Question: - - - - -
Everything works fine, except that the imageViewB in the combined bitmap is not positioned appropriately (see the attached picture)

Code (MainActivity.java):
'''
public class MainActivity extends ActionBarActivity {
Bitmap bmMask = null;
Bitmap bmOriginal = null;
Bitmap bmCombined = null;
ImageView normalImgView;
ImageView maskImgView;
ImageView combinedImgView;
static final int REQUEST_TAKE_PHOTO = 55;
static final int REQUEST_LOAD_IMAGE = 60;
String currentImagePath;
static final String TAG = "mover";
@Override
protected void onCreate(Bundle savedInstanceState) {
super.onCreate(savedInstanceState);
setContentView(R.layout.activity_main);
combinedImgView = (ImageView) findViewById(R.id.combinedImgView);
normalImgView = (ImageView) findViewById(R.id.normalImgView);
maskImgView = (ImageView) findViewById(R.id.maskImgView);
bmMask = ((BitmapDrawable) maskImgView.getDrawable()).getBitmap();
Button addBtn = (Button) findViewById(R.id.addBtn);
addBtn.setOnClickListener(new View.OnClickListener() {
@Override
public void onClick(View v) {
bmCombined = ProcessingBitmap();
if(bmCombined!=null){
combinedImgView.setImageBitmap(bmCombined);
}
else {
Log.d(MainActivity.TAG, "combined bm is null");
}
}
});
Button button = (Button) findViewById(R.id.button);
button.setOnClickListener(new View.OnClickListener() {
@Override
public void onClick(View v) {
Log.d(MainActivity.TAG, "clicked");
getImageFromCameraIntent();
}
});
MultiTouchListener mTouchListener = new MultiTouchListener();
mTouchListener.isRotateEnabled = false;
// mTouchListener.isTranslateEnabled = false;
mTouchListener.isScaleEnabled = false;
maskImgView.setOnTouchListener(mTouchListener);
}
// take image from camera
private void getImageFromGalleryIntent() {
Intent i = new Intent(Intent.ACTION_PICK, android.provider.MediaStore.Images.Media.EXTERNAL_CONTENT_URI);
startActivityForResult(i, REQUEST_LOAD_IMAGE);
}
// take image from camera
private void getImageFromCameraIntent() {
Intent takePictureIntent = new Intent(MediaStore.ACTION_IMAGE_CAPTURE);
// Ensure that there's a camera activity to handle the intent
if (takePictureIntent.resolveActivity(this.getPackageManager()) != null) {
// Create the File where the photo should go
File photoFile = null;
try {
photoFile = createImageFile();
} catch (IOException ex) {
// Error occurred while creating the File
}
// Continue only if the File was successfully created
if (photoFile != null) {
takePictureIntent.putExtra(MediaStore.EXTRA_OUTPUT,
Uri.fromFile(photoFile));
startActivityForResult(takePictureIntent, REQUEST_TAKE_PHOTO);
}
}
}
// create a image file for storing full size image taken from camera
private File createImageFile() throws IOException {
// Create an image file name
String timeStamp = new SimpleDateFormat("yyyyMMdd_HHmmss").format(new Date());
String imageFileName = timeStamp + "_";
File storageDir = Environment.getExternalStoragePublicDirectory(
Environment.DIRECTORY_PICTURES);
File image = File.createTempFile(
imageFileName, /* prefix */
".jpg", /* suffix */
storageDir /* directory */
);
// Save a file: path for use with ACTION_VIEW intents
currentImagePath = image.getAbsolutePath();
Log.d(MainActivity.TAG, "photo path: " + currentImagePath);
return image;
}
@Override
public void onActivityResult(int requestCode, int resultCode, Intent data) {
super.onActivityResult(requestCode, resultCode, data);
if (requestCode == REQUEST_TAKE_PHOTO && resultCode == Activity.RESULT_OK) {
// photo returned from camera
// update UI
updatePhotoView(currentImagePath);
} else if (requestCode == REQUEST_LOAD_IMAGE && resultCode == Activity.RESULT_OK) {
// photo returned from gallery
// update UI
Uri selectedImage = data.getData();
String[] filePathColumn = {MediaStore.Images.Media.DATA};
Cursor cursor = this.getContentResolver().query(selectedImage, filePathColumn, null, null, null);
cursor.moveToFirst();
int columnIndex = cursor.getColumnIndex(filePathColumn[0]);
String picturePath = cursor.getString(columnIndex);
cursor.close();
updatePhotoView(picturePath);
} else {
Toast.makeText(this, "Cancelled", Toast.LENGTH_LONG).show();
}
}
// scale down the image, then display it to image view
private void updatePhotoView(String photoPath) {
// Get the dimensions of the bitmap
BitmapFactory.Options bmOptions = new BitmapFactory.Options();
bmOptions.inJustDecodeBounds = true;
BitmapFactory.decodeFile(photoPath, bmOptions);
// Decode the image file into a Bitmap sized to fill the View
bmOptions.inJustDecodeBounds = false;
bmOptions.inPurgeable = true;
Bitmap bitmap = BitmapFactory.decodeFile(photoPath, bmOptions);
bmOriginal = bitmap;
normalImgView.setImageBitmap(bmOriginal);
}
private Bitmap ProcessingBitmap(){
Bitmap newBitmap = null;
int w;
w = bmOriginal.getWidth();
int h;
h = bmOriginal.getHeight();
Bitmap.Config config = bmOriginal.getConfig();
if(config == null){
config = Bitmap.Config.ARGB_8888;
}
newBitmap = Bitmap.createBitmap(w, h, config);
Canvas newCanvas = new Canvas(newBitmap);
newCanvas.drawBitmap(bmOriginal, 0, 0, null);
Paint paint = new Paint();
float left = maskImgView.getLeft();
float top = maskImgView.getTop();
Log.d(MainActivity.TAG, "left is " + left);
Log.d(MainActivity.TAG, "top is " + top);
newCanvas.drawBitmap(bmMask, left, top, paint);
return newBitmap;
}
}
'''
Code (xml)
'''
<RelativeLayout
android:id="@+id/imgSection"
android:layout_width="match_parent"
android:layout_height="0dp"
android:layout_weight="5"
android:background="@android:color/background_dark">
<TextView
android:id="@+id/before_combie_text"
android:layout_width="wrap_content"
android:layout_height="wrap_content"
android:text="before combine image"
android:textColor="@android:color/white"/>
<ImageView
android:id="@+id/normalImgView"
android:layout_width="wrap_content"
android:layout_height="wrap_content" />
<ImageView
android:id="@+id/maskImgView"
android:layout_centerInParent="true"
android:src="@drawable/daffodils"
android:layout_width="100dp"
android:layout_height="60dp" />
</RelativeLayout>
<RelativeLayout
android:layout_width="match_parent"
android:layout_height="0dp"
android:layout_weight="5"
android:background="@android:color/holo_blue_dark">
<TextView
android:id="@+id/after_combie_text"
android:layout_width="wrap_content"
android:layout_height="wrap_content"
android:text="after combine image"
android:textColor="@android:color/white"/>
<ImageView
android:id="@+id/combinedImgView"
android:layout_width="wrap_content"
android:layout_height="wrap_content" />
</RelativeLayout>
<Button
android:id="@+id/button"
android:layout_width="wrap_content"
android:layout_height="0dp"
android:layout_weight="1"
android:text="Take Photo"
android:layout_gravity="center_horizontal"/>
<Button
android:id="@+id/addBtn"
android:layout_width="wrap_content"
android:layout_height="wrap_content"
android:text="Get Combined Photo"
android:layout_gravity="center_horizontal"/>
'''
I guess the positioning issue occurs in the few lines of code listed below. I just have no idea how to get it right, yet.
'''
float left = maskImgView.getLeft();
float top = maskImgView.getTop();
newCanvas.drawBitmap(bmMask, left, top, paint);
'''
Any help is appreciated!
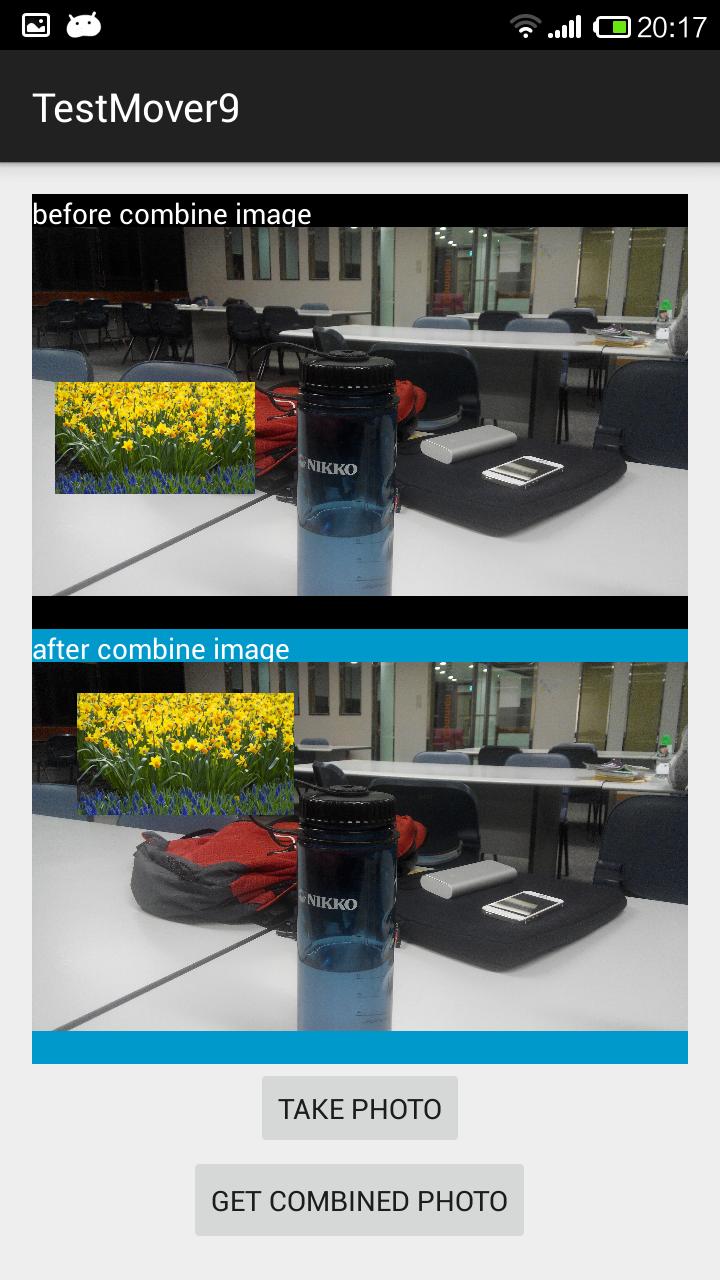
Answer: In this case both of image view in same layout for ex.
'''
<RelativeLayout
android:id="@+id/imgSection"
android:layout_width="match_parent"
android:layout_height="0dp"
android:layout_weight="5"
android:background="@android:color/background_dark">
<TextView
android:id="@+id/before_combie_text"
android:layout_width="wrap_content"
android:layout_height="wrap_content"
android:text="before combine image"
android:textColor="@android:color/white"/>
<ImageView
android:id="@+id/normalImgView"
android:layout_width="wrap_content"
android:layout_height="wrap_content" />
<ImageView
android:id="@+id/maskImgView"
android:layout_centerInParent="true"
android:src="@drawable/daffodils"
android:layout_width="100dp"
android:layout_height="60dp" />
'''
------->
'''
RelativeLayout imgSection;
....
....
//On the save button click
imgSection.buildDrawingCache();
imgSection.getDrawingCache();//it will return combine image bitmap
'''
I hope this will help.....